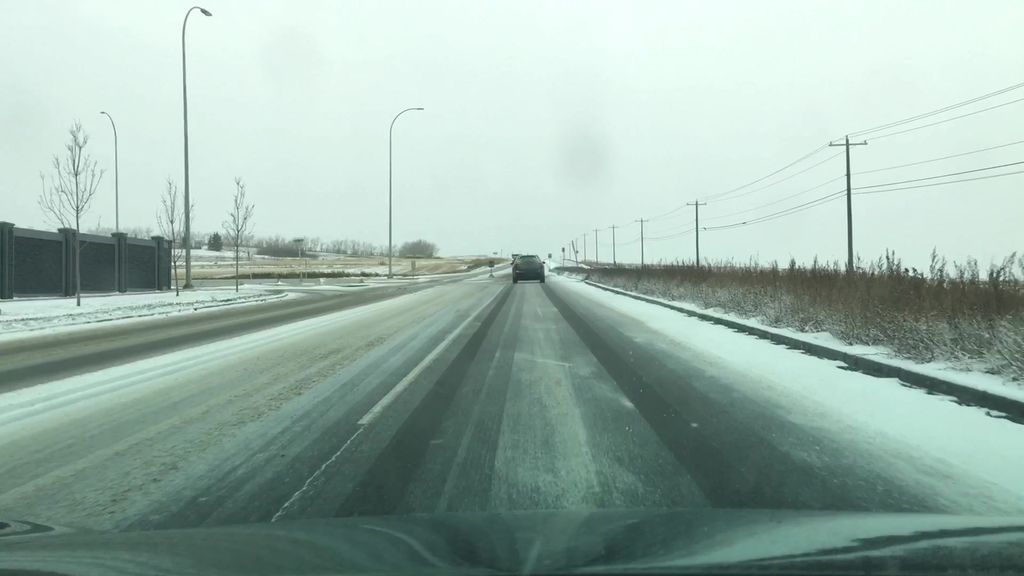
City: calgary